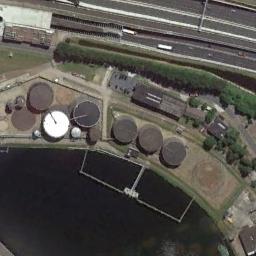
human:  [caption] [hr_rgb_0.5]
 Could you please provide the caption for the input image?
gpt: There are many different sized storage tanks in the factory, There is a river outside the factory, And a large road next to the factory .

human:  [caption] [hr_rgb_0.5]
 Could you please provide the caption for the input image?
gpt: The storage tanks here are half white and half black .

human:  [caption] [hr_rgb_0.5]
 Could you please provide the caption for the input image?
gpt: There are several cars on the road beside the storage tanks .

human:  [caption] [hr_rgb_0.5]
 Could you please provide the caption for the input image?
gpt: There are many storage tanks on the bare land next to the river .

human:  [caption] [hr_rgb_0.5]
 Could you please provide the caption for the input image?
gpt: There are some storage tanks beside the harbor .